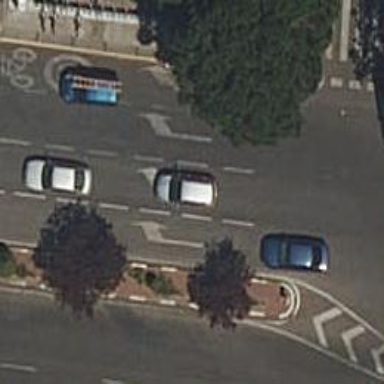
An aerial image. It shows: Secondary road with shared cycle lane on the left side. The road surface is asphalt.